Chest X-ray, PA view. Patient: 23 years old, sex F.
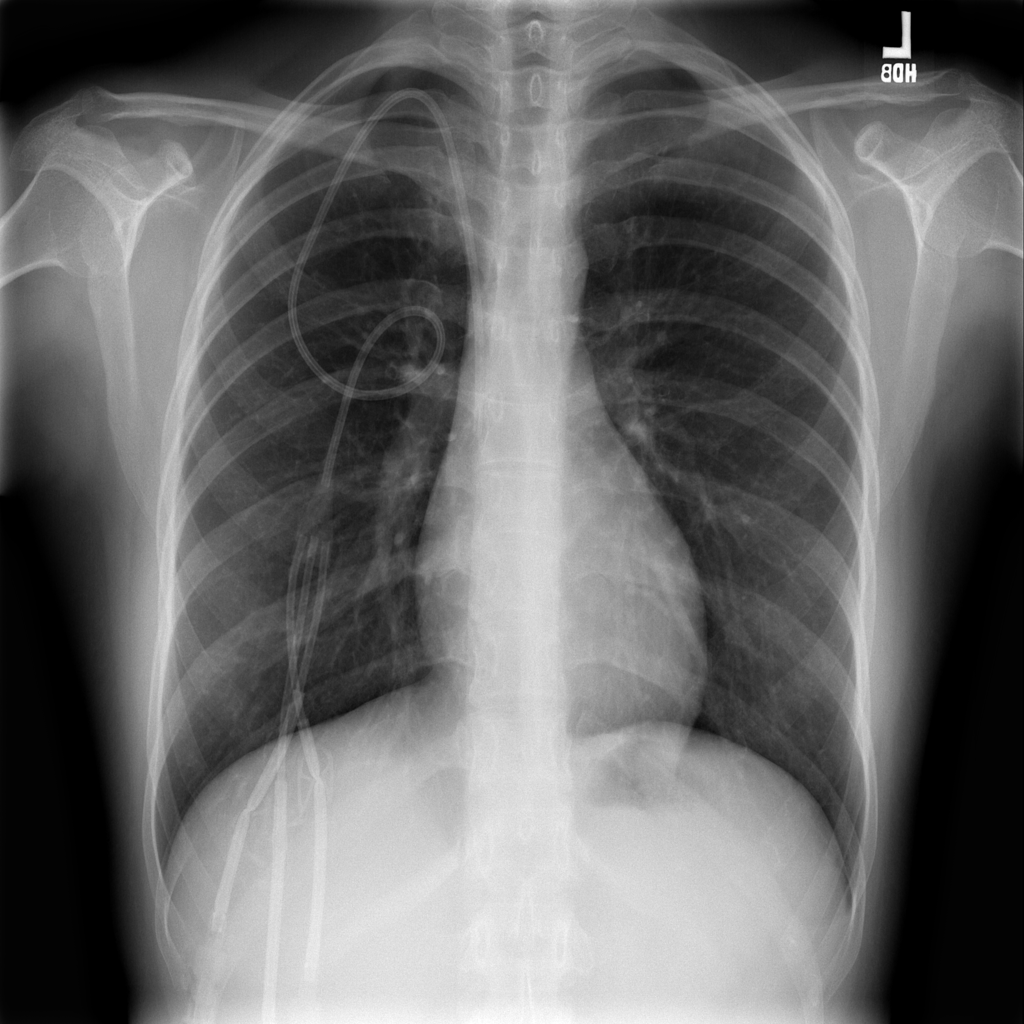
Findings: No Finding